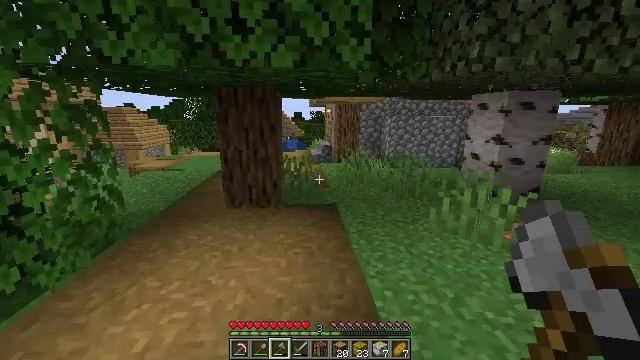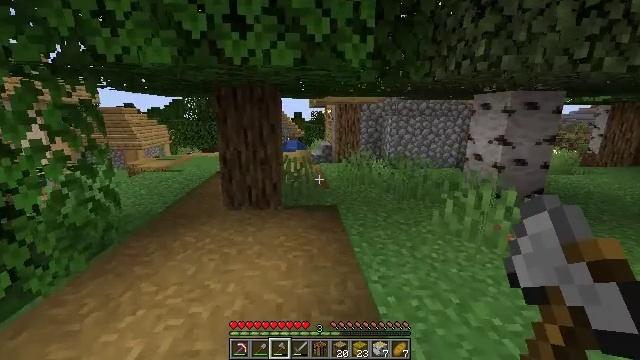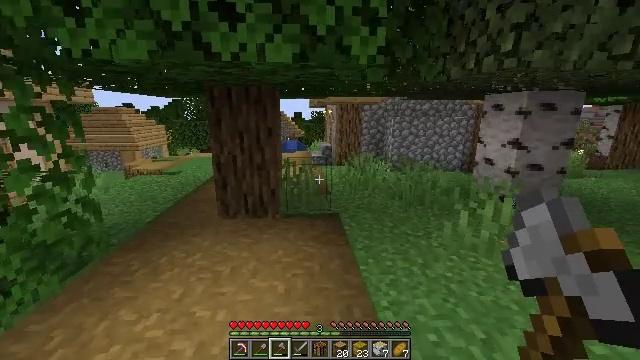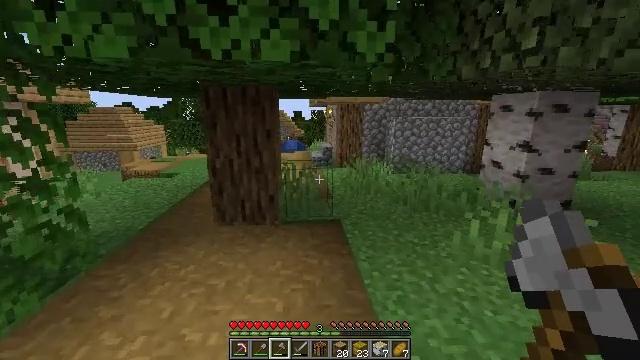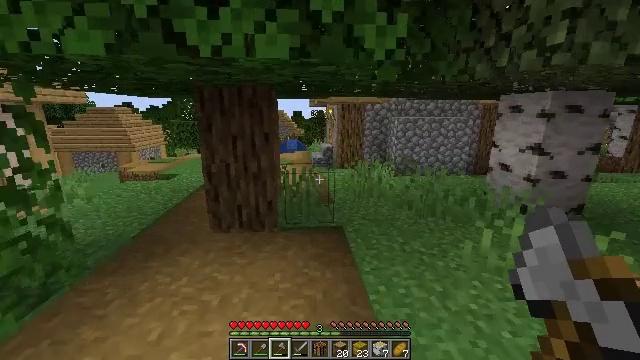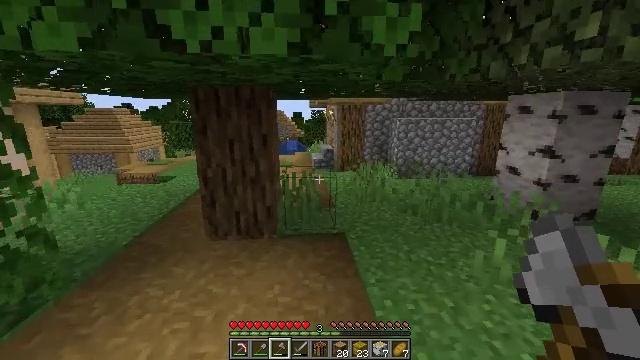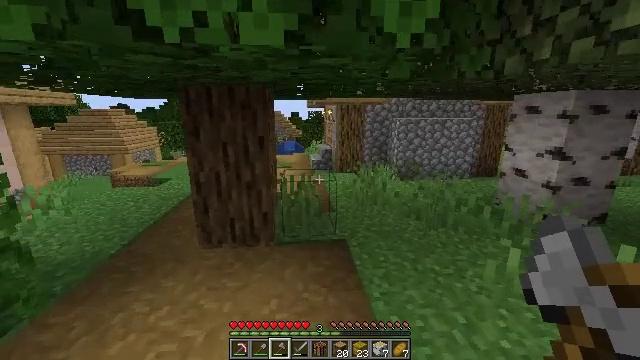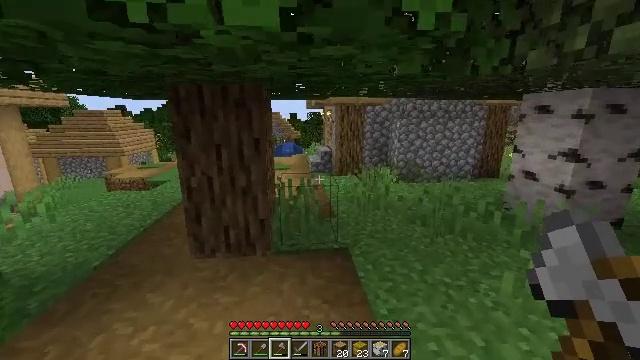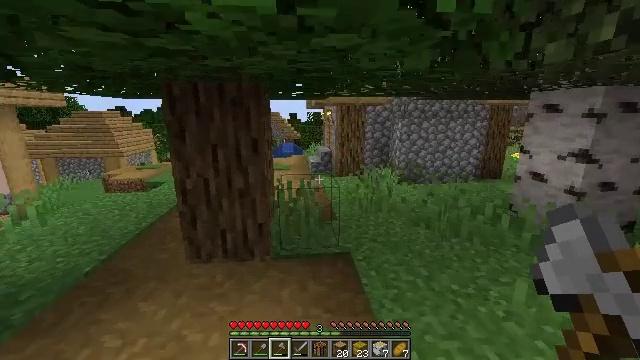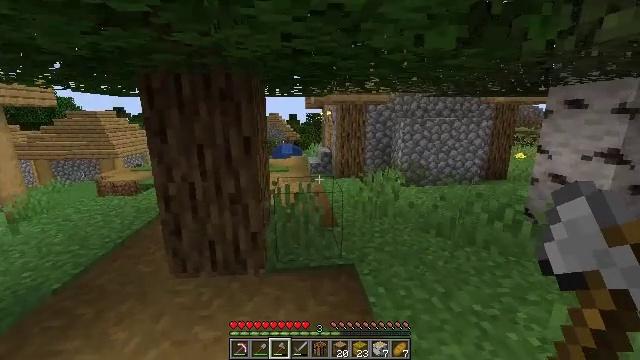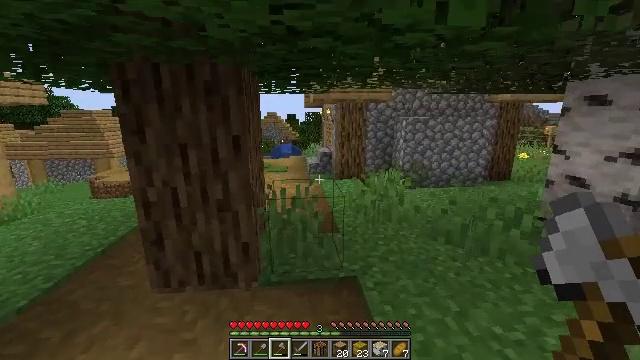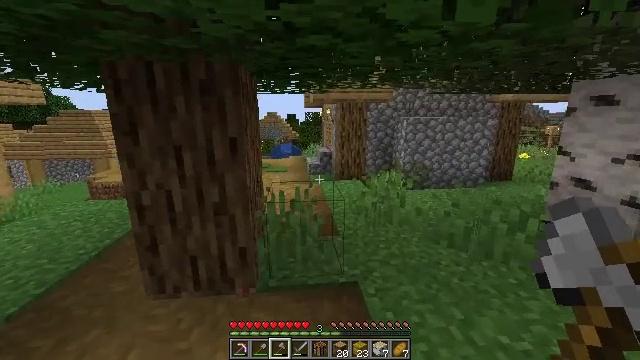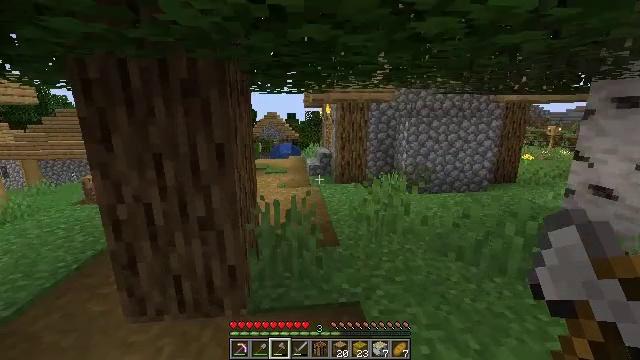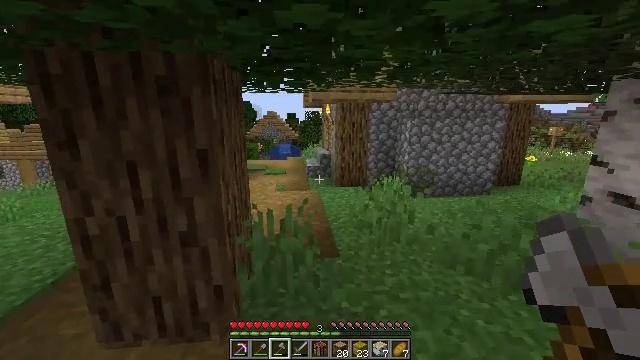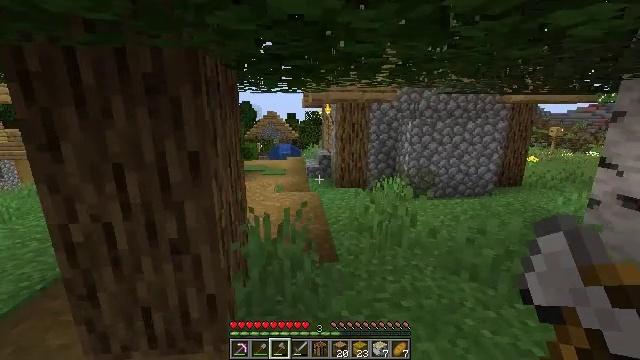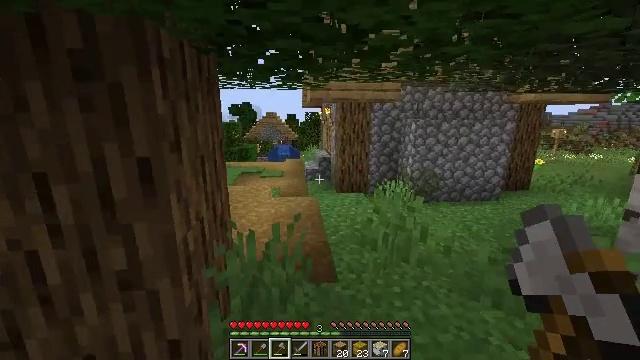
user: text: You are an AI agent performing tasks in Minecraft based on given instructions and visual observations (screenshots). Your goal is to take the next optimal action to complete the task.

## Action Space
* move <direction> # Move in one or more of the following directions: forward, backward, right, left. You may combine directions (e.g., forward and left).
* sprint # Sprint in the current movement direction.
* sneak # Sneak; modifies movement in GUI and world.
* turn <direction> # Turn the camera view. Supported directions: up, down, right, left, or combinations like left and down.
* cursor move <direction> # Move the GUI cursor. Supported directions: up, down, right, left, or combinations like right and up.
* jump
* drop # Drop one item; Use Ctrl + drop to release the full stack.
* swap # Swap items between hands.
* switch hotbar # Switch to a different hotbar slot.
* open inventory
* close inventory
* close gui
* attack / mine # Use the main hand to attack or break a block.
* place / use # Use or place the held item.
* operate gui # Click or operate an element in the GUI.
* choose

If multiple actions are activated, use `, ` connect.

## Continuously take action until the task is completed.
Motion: motion action
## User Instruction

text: Gather smooth stone from the ground.
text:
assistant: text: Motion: move forward
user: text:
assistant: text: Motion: move forward
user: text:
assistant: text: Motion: move forward
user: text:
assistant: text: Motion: move forward
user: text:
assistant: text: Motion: move forward
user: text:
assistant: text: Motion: move forward
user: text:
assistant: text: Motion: move forward
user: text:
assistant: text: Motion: move forward
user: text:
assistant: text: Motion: move forward
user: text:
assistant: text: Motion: move forward
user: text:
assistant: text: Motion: move forward
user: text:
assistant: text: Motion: move forward
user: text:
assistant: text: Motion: move forward
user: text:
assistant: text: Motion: move forward
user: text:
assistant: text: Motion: move forward
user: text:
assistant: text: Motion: move forward
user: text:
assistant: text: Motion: move forward, turn down
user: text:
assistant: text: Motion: move forward, turn down
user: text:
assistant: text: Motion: move forward
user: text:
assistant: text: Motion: move forward
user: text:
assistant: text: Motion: move forward
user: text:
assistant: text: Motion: move forward, turn left
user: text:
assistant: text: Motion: move forward, sprint, turn left
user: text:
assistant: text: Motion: move forward, sprint, turn left
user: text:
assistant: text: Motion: move forward, sprint, turn left
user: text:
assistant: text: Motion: move forward, sprint, turn left
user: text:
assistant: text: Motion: move forward, sprint, turn left
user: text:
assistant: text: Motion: move forward, sprint
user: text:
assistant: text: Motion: move forward, sprint
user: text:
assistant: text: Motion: move forward, sprint